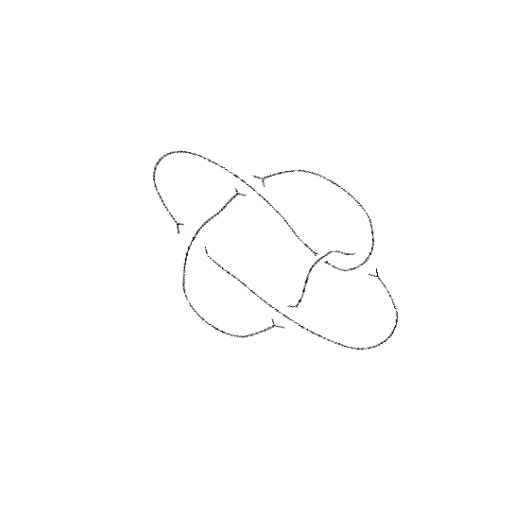
Crossing number: 5